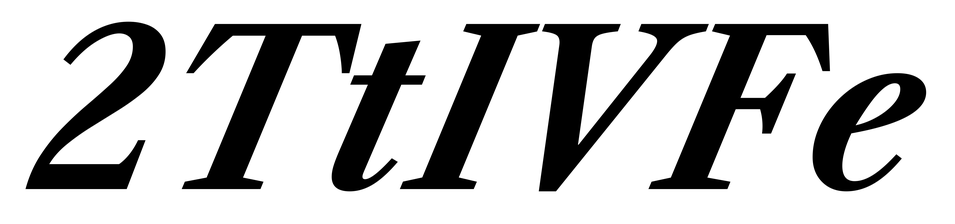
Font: LibreCaslonText-Italic_Bold_Italic